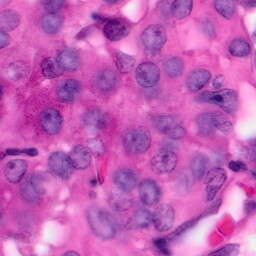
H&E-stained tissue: Pancreatic